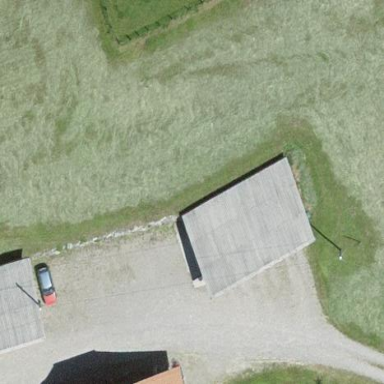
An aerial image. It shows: Garage.